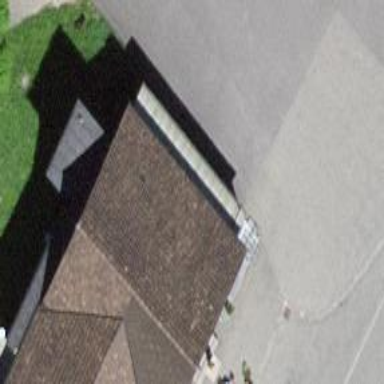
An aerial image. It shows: Restaurant in building.